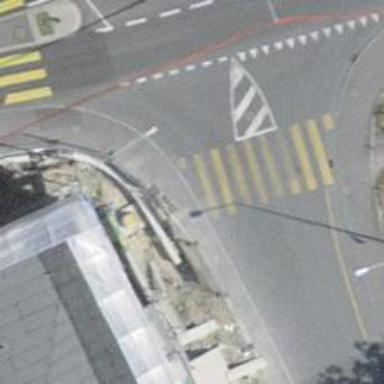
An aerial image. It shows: Kerb serving as barrier.